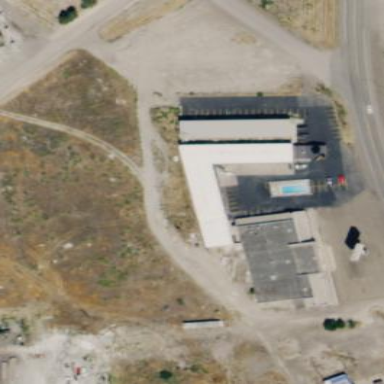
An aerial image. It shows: Building that is motel.